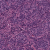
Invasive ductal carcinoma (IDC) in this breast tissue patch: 1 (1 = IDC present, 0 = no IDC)